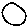
Label: circle